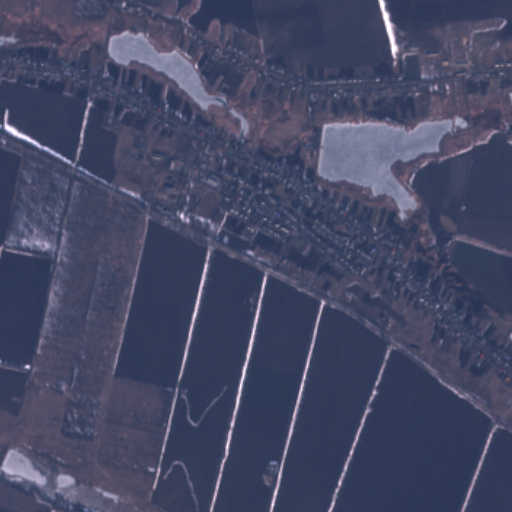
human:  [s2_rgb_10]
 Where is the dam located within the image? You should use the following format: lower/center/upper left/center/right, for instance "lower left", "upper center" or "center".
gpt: The dam is located in the upper right of the image.
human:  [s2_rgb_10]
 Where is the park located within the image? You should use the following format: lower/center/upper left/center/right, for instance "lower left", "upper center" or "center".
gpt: The park is located in the center right of the image.
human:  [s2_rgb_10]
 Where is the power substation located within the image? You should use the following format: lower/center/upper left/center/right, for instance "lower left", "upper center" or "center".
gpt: The power substation is located in the center right of the image.
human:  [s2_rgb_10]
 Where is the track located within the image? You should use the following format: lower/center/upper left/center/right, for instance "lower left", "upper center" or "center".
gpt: There is no track in the image.